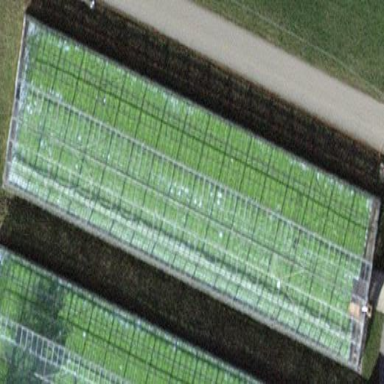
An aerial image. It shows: Greenhouse.